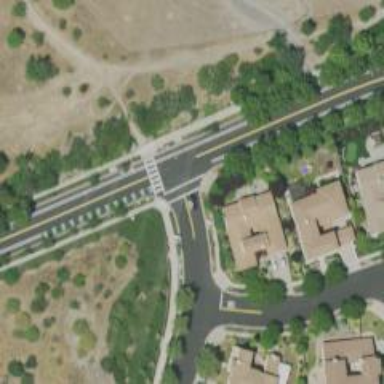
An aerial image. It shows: Marked footway crossing with lines.